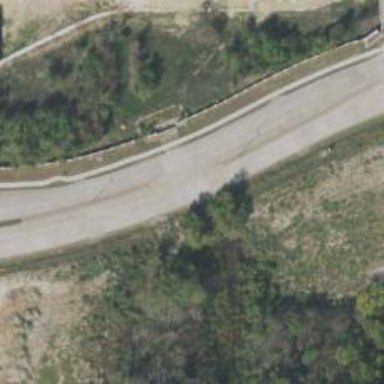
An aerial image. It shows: Secondary link road.